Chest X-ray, PA view. Patient: 48 years old, sex M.
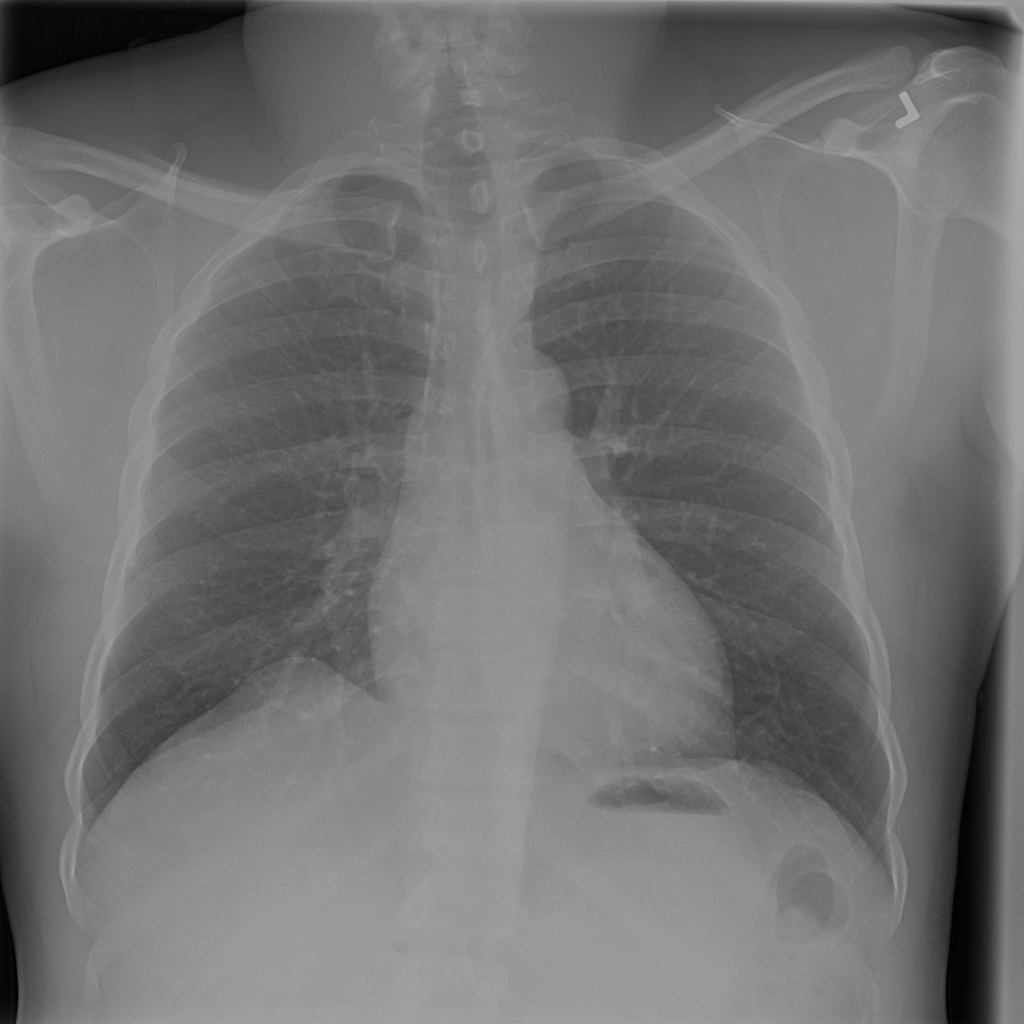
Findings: No Finding